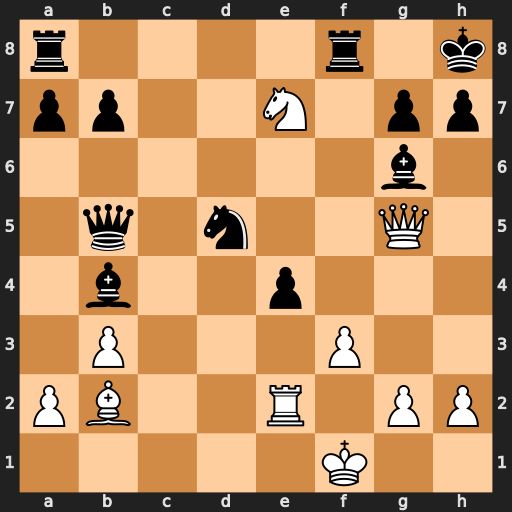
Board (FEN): r4r1k/pp2N1pp/6b1/1q1n2Q1/1b2p3/1P3P2/PB2R1PP/5K2
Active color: w
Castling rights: -
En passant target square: -
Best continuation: Nxg6+ Kg8 Ne7+ Kf7 Nxd5